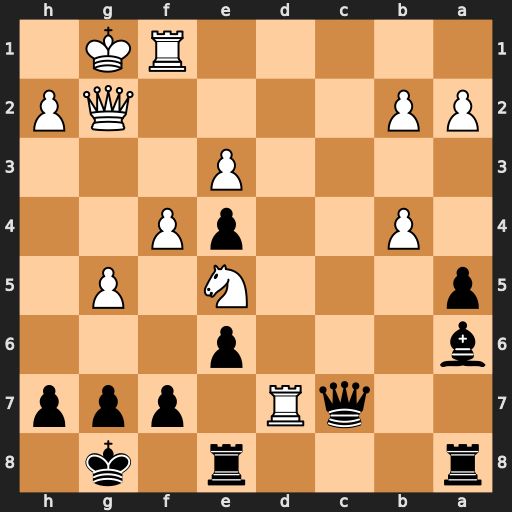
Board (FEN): r3r1k1/2qR1ppp/b3p3/p3N1P1/1P2pP2/4P3/PP4QP/5RK1
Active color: b
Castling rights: -
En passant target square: -
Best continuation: Bxf1 Rxc7 Bxg2